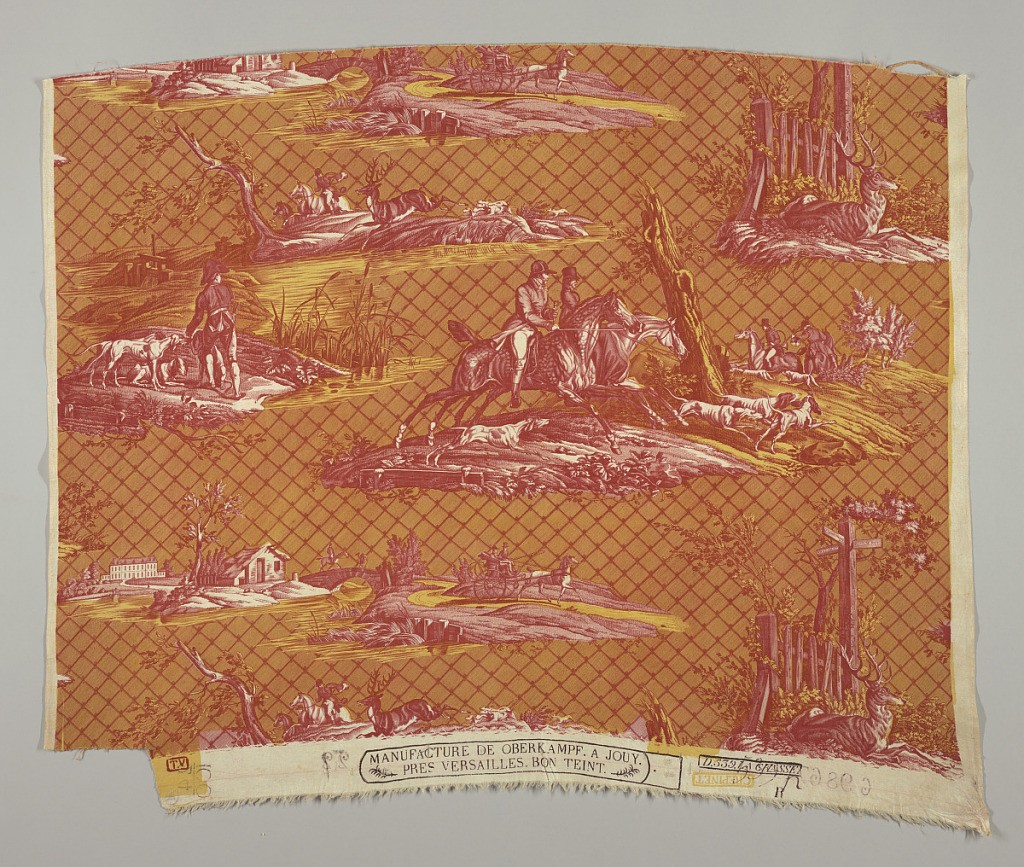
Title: Textile
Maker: Horace Vernet, French, 1789–1863
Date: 1815
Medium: cotton Technique: printed by engraved roller and block on plain weave
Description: Copperplate print in two colors, red over yellow ground, of hunting scene, La Chaise au Cerf, designed by Horace Vernet, printed at Jouy. Above, left, hunters on horseback pursue stag which is leaping into stream, where, on the other side stand a man with hounds. | Center, hunters on horseback with hounds. Below, left, buildings, bridge over which passes a rider, and in foreground a carriage drawn by one horse, with driver and man in hunter's caps.